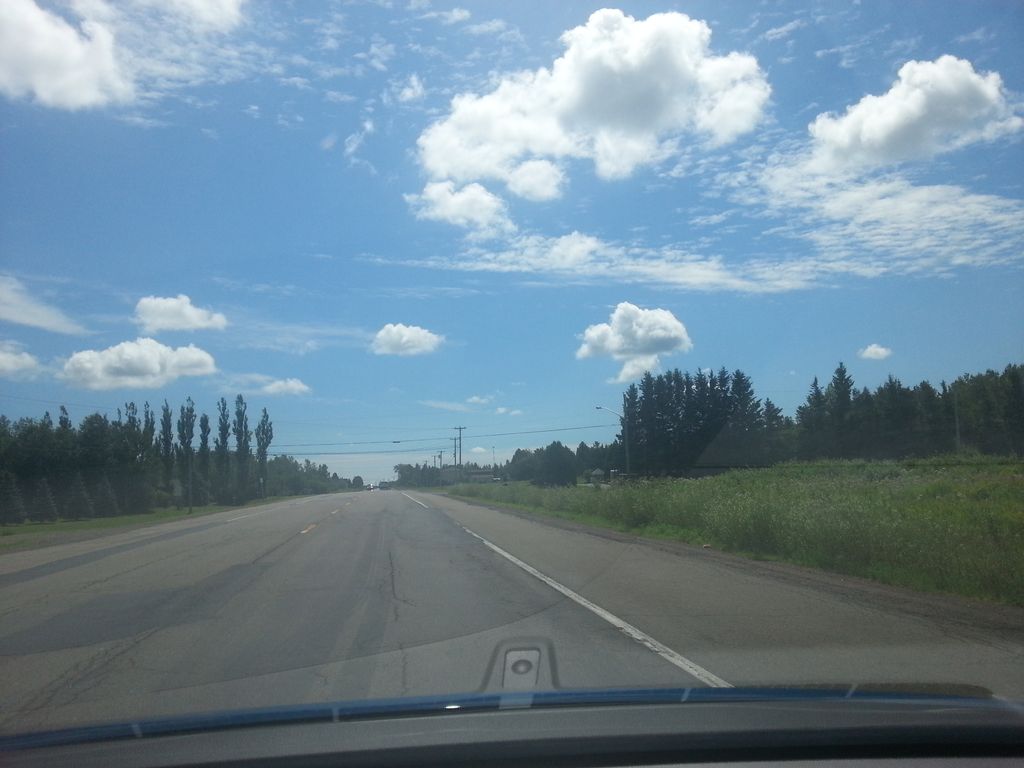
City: charlottetown